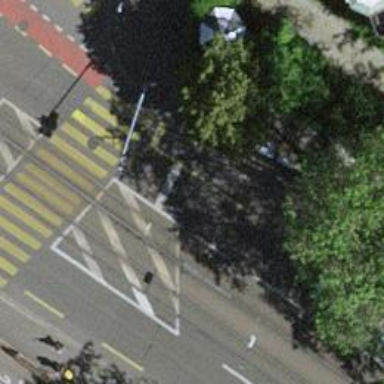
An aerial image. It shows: Road with traffic signals.